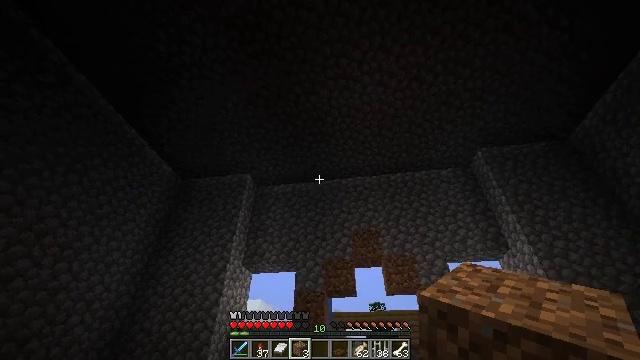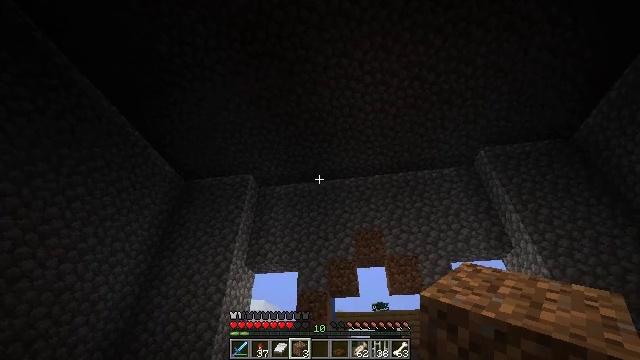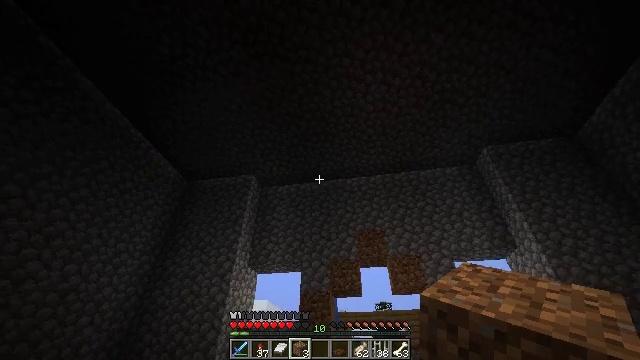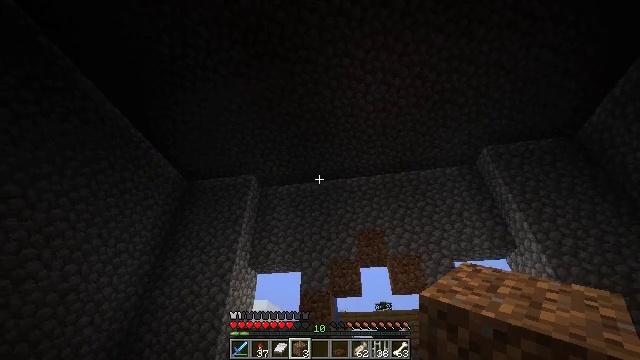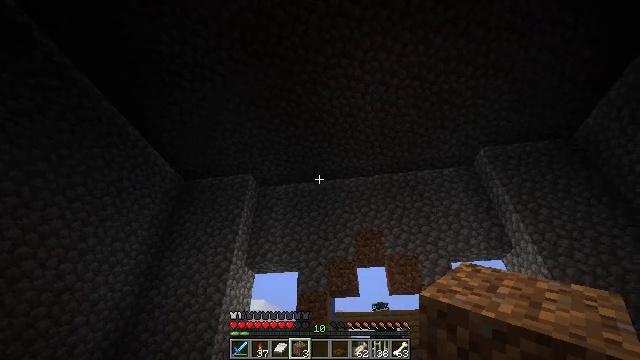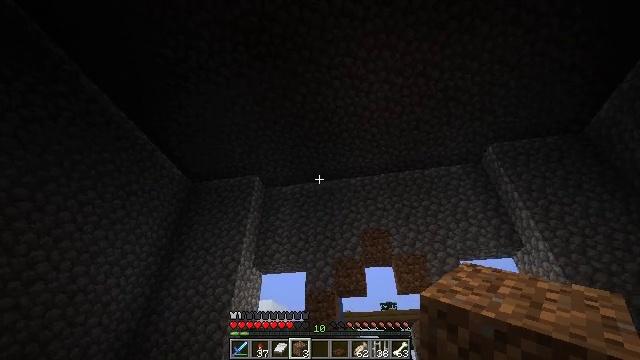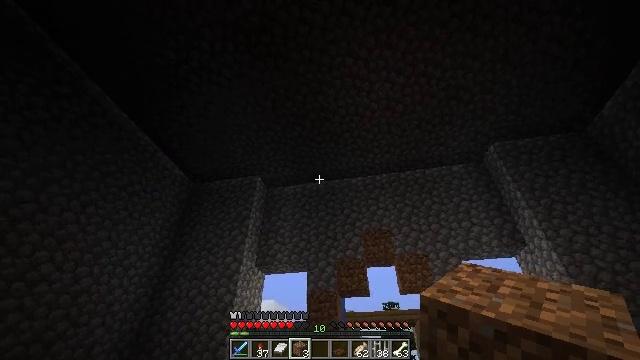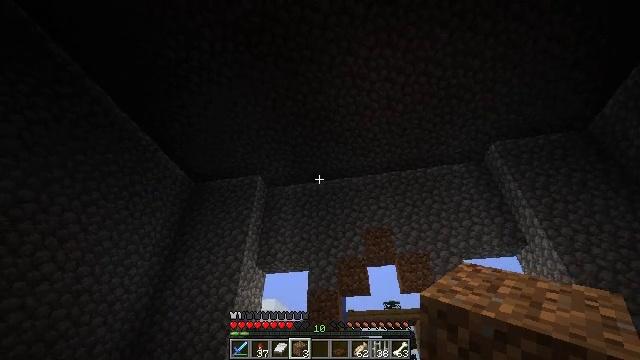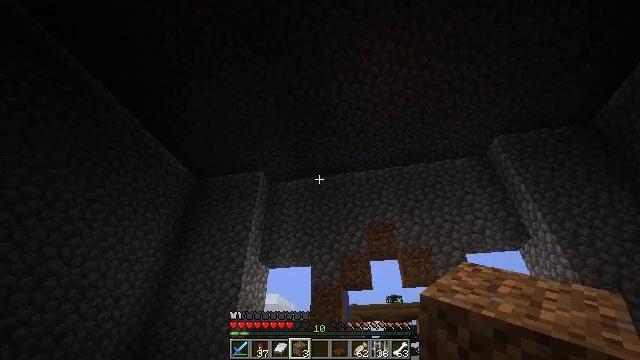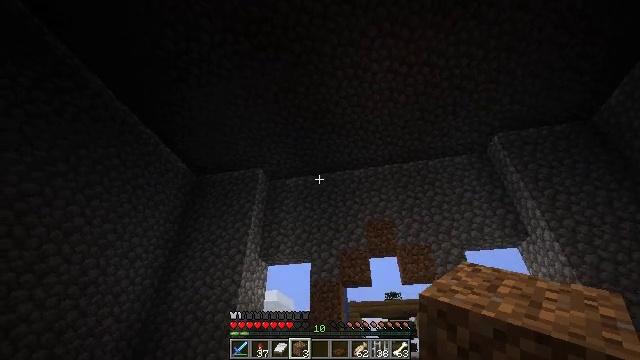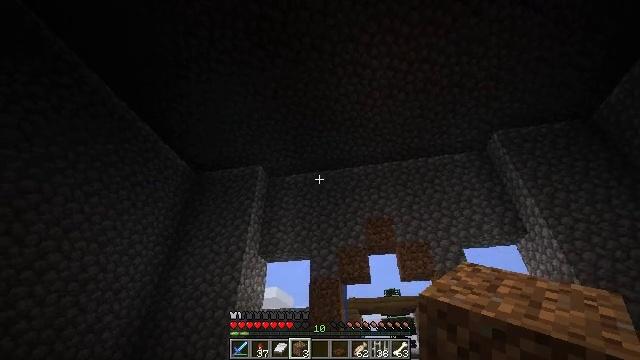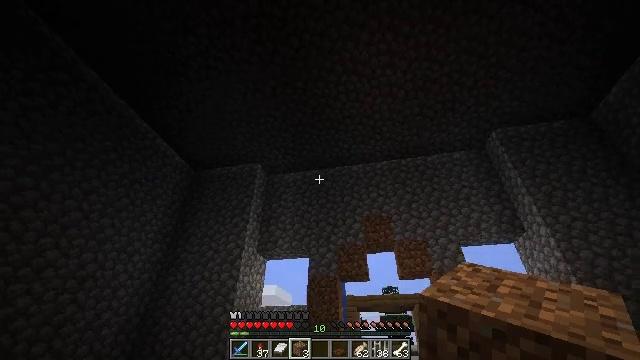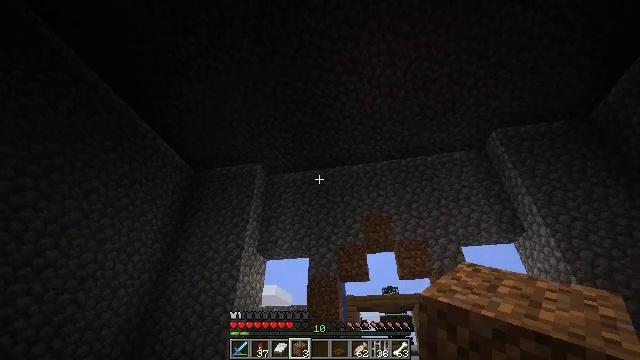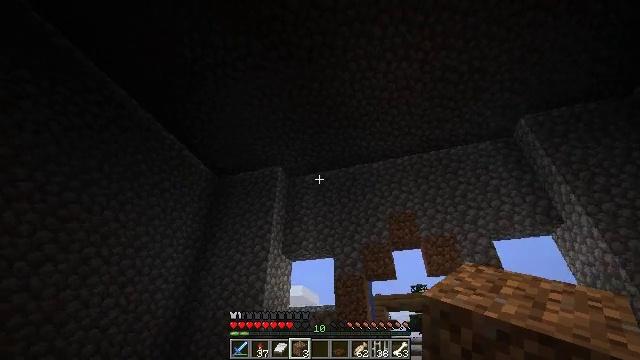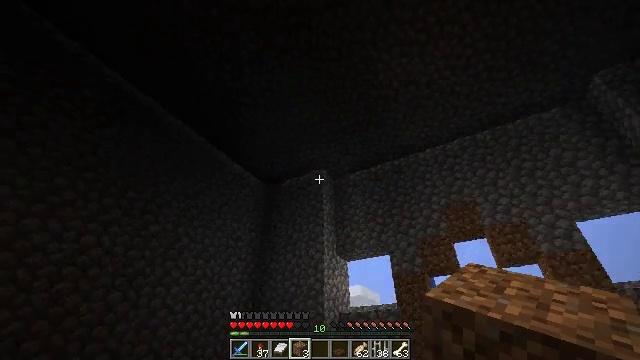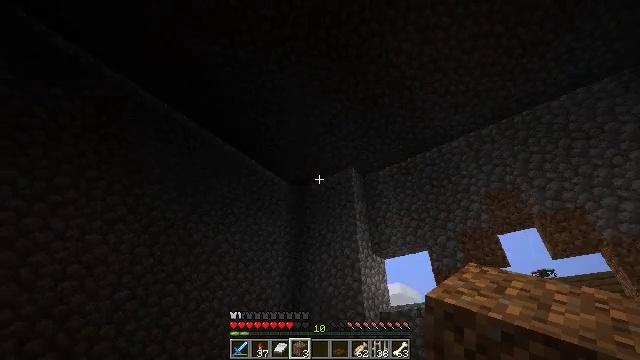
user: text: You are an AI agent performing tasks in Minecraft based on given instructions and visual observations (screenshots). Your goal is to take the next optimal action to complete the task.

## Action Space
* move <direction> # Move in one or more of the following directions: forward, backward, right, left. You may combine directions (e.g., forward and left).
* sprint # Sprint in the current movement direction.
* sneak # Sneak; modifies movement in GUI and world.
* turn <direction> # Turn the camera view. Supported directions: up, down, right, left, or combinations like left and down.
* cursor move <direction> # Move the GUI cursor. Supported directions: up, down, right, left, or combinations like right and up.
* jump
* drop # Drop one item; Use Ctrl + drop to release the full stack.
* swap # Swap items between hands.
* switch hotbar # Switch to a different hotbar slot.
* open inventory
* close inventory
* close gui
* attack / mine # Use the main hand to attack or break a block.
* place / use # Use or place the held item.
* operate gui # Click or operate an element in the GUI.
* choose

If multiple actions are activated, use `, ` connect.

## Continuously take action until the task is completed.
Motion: motion action
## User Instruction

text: Drop kelp from the inventory.
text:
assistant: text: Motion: no_op
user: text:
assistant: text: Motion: no_op
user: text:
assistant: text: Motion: no_op
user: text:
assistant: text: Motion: no_op
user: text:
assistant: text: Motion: turn left
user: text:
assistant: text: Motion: no_op
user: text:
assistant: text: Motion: no_op
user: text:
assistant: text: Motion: turn down
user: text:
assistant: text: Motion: no_op
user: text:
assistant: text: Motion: no_op
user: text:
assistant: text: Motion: no_op
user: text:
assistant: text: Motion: no_op
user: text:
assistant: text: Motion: turn left
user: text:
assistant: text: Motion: turn left
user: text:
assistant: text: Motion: turn left
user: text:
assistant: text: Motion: turn left
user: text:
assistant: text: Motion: turn left and down
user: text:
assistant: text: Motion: turn left and down
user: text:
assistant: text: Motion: turn left and down
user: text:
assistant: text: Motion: turn left and up
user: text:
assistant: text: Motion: turn left and up
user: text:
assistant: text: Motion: no_op
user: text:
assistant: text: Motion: no_op
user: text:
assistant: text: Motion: no_op
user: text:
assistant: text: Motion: no_op
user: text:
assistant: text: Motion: no_op
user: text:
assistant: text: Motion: turn left and up
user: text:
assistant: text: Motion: turn left and up
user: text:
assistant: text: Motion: turn left and up
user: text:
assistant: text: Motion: turn left and up